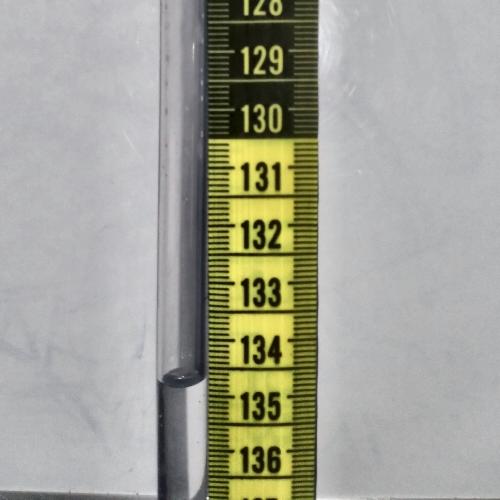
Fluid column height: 134.7 cm